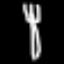
Label: fork